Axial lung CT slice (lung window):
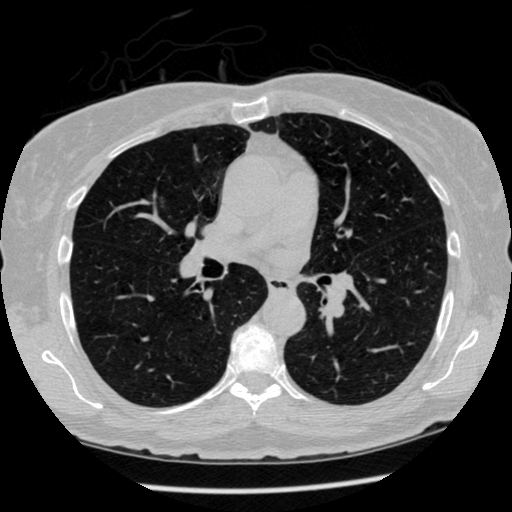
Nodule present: no